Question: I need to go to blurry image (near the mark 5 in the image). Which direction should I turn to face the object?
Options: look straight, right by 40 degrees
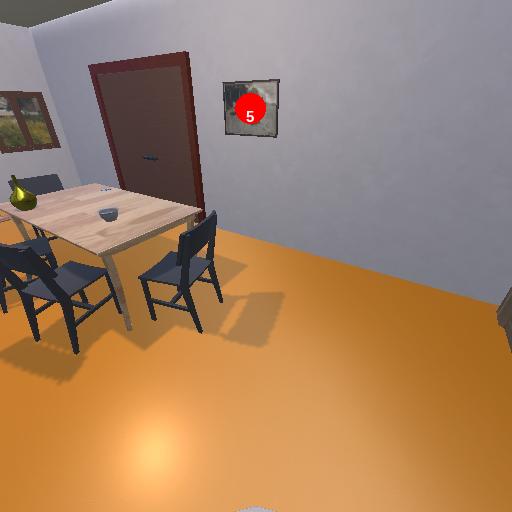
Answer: look straight